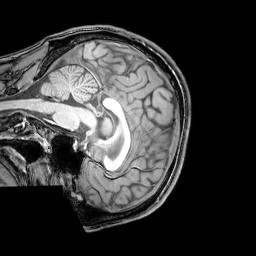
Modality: T1w
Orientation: sagittal
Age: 20
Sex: male
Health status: healthy
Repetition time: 0.081 s
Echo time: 0.037 s